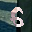
Label: 6